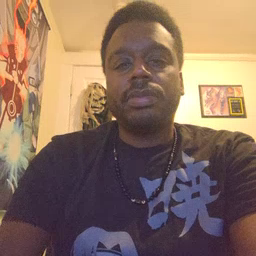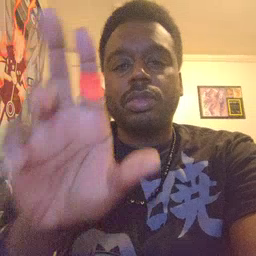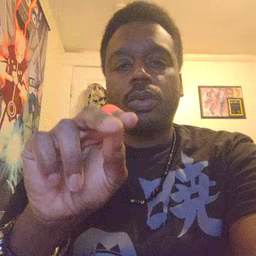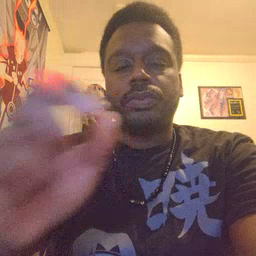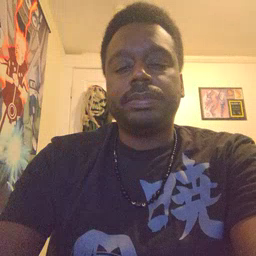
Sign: no